Interaction volume radius: 10 \u00c5
Interaction volume height: 35 \u00c5
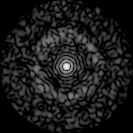
Disorder parameter: 0.8277